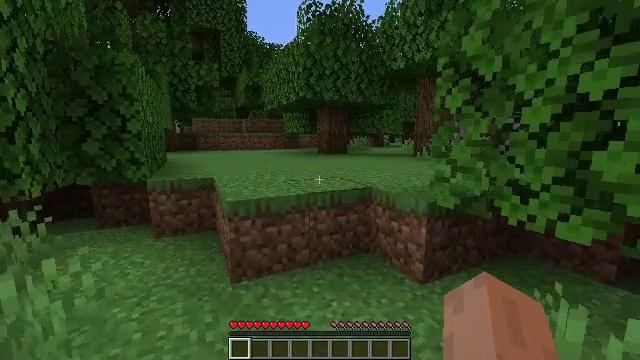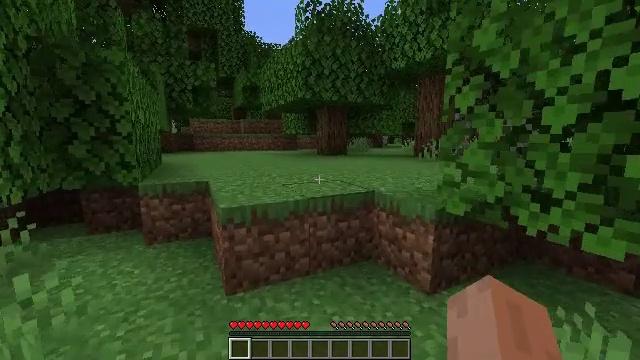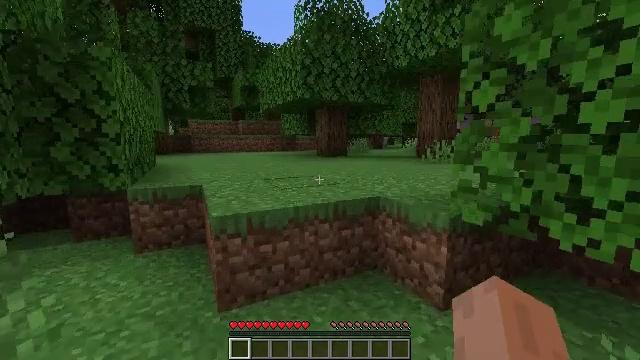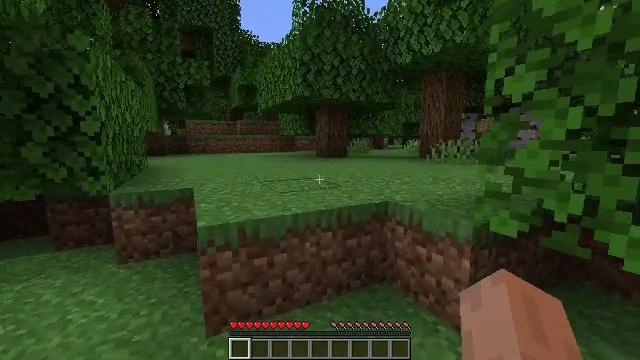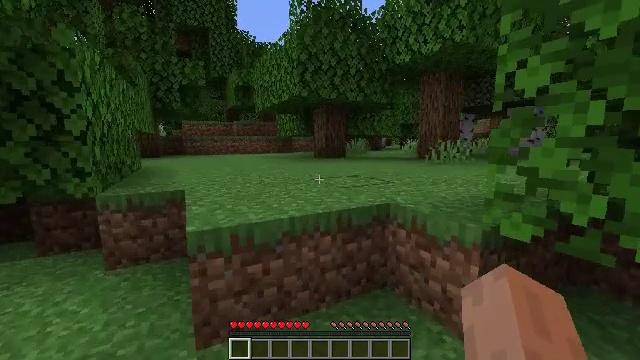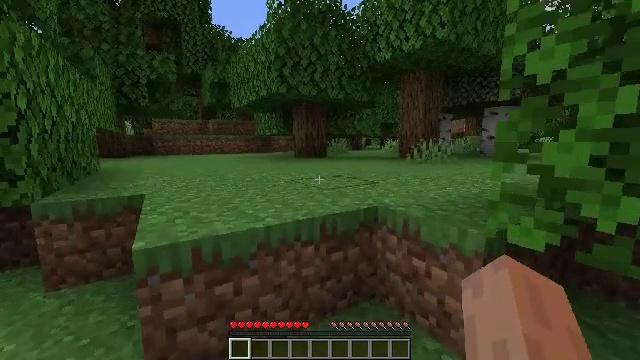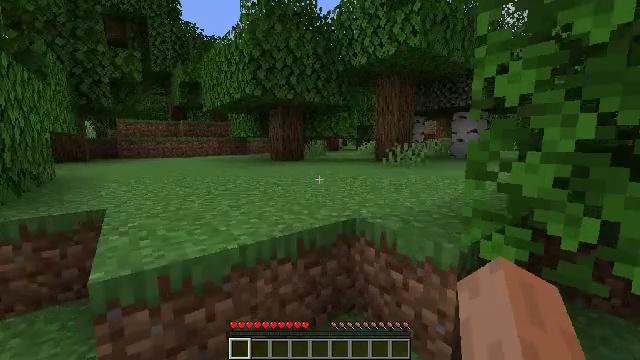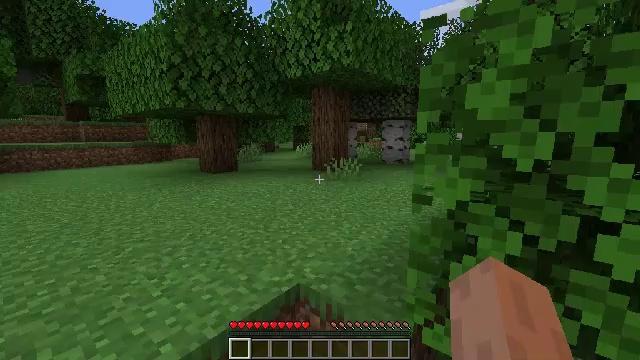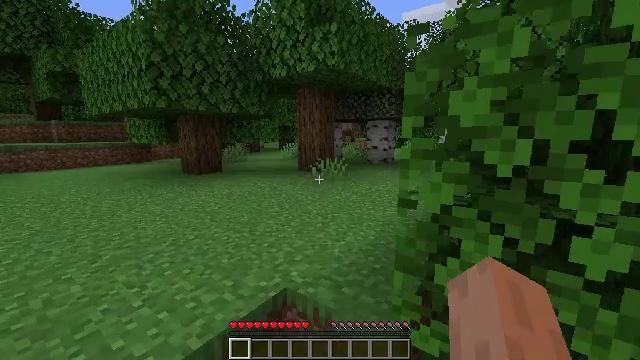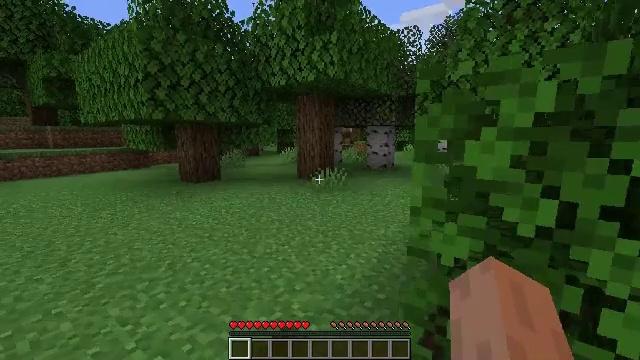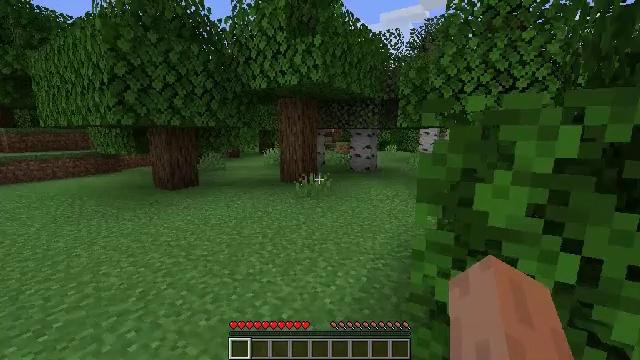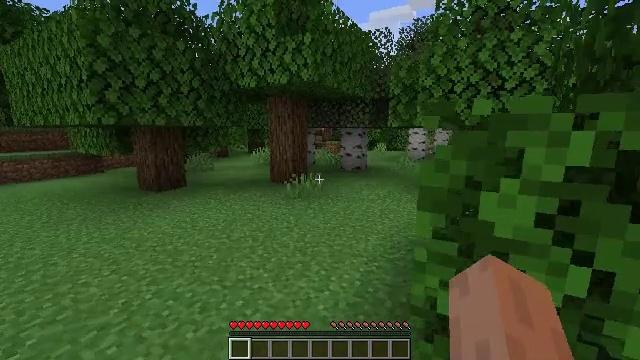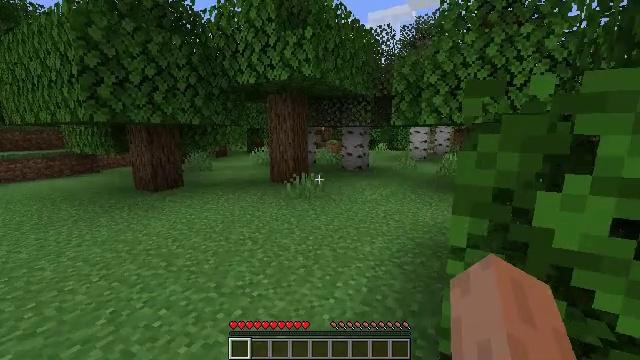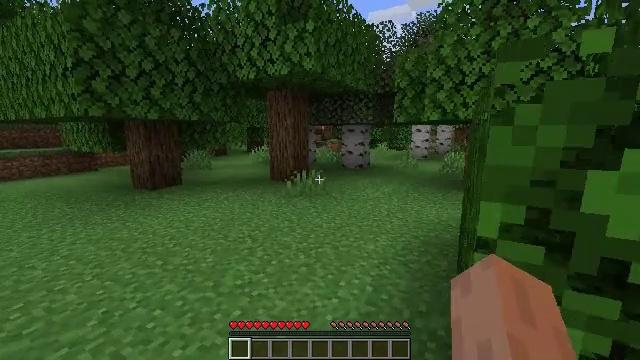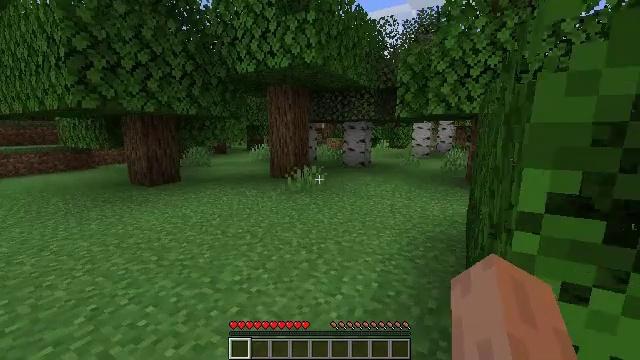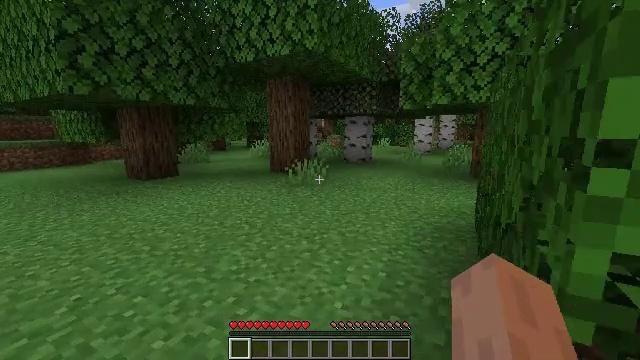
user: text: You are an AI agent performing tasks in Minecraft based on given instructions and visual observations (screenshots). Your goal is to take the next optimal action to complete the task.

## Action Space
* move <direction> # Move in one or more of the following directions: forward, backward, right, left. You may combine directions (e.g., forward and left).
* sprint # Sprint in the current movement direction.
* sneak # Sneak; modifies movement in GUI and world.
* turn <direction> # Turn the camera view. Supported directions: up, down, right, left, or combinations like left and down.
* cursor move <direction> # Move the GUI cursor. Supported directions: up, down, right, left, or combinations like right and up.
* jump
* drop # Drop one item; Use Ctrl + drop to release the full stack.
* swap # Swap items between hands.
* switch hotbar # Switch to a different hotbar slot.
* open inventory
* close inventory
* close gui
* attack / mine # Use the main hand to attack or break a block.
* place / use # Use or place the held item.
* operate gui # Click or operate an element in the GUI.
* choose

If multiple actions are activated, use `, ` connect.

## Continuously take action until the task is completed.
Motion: motion action
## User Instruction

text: Collect the oak planks from the structure.
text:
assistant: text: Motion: move forward, attack / mine
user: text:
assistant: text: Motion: move forward, attack / mine
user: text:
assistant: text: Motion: move forward, attack / mine
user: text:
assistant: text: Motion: move forward, attack / mine
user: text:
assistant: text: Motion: move forward, turn right, attack / mine
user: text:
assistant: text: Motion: move forward, turn right, attack / mine, jump
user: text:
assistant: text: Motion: move forward, turn right and down, attack / mine, jump
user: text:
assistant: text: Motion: move forward, turn right, attack / mine, jump
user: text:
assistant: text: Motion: move forward, attack / mine, jump
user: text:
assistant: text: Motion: move forward, turn right, attack / mine
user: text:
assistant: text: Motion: move forward, turn right, attack / mine
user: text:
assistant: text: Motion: move forward, attack / mine
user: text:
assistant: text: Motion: move forward, attack / mine
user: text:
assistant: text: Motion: move forward, attack / mine
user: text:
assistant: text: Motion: move forward, attack / mine
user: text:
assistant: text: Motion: move forward, turn right, attack / mine
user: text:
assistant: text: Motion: move forward, attack / mine
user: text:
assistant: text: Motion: move forward, turn right, attack / mine
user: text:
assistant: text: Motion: move forward, turn right, attack / mine
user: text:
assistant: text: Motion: move forward, attack / mine
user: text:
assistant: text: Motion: move forward, turn right, attack / mine
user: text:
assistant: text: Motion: move forward, attack / mine
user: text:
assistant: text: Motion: move forward, attack / mine, jump
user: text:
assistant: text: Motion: move forward, attack / mine, jump
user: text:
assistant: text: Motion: move forward, attack / mine, jump
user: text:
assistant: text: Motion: move forward, attack / mine, jump
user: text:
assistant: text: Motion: move forward, attack / mine
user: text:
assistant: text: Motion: move forward, attack / mine
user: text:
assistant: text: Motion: move forward, attack / mine
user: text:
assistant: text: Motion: attack / mine